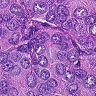
Metastatic tissue present: yes